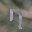
Label: 7